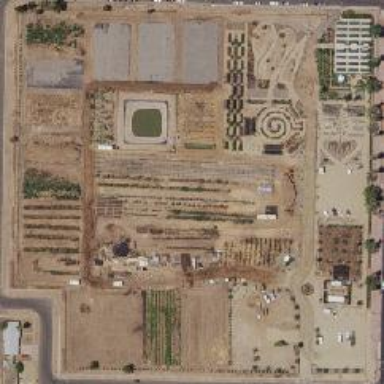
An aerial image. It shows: Plant nursery.